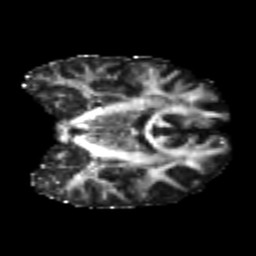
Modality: FA
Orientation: coronal
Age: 22
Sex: male
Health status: healthy
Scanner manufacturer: philips
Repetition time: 7.386 s
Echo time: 0.08599 s